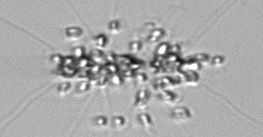
Label: Chaetoceros_didymus_TAG_external_flagellate